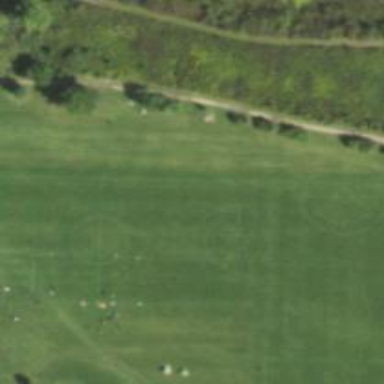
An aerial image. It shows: Lacrosse pitch for leisure land activities.